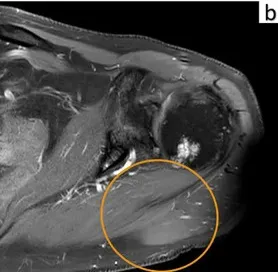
Computed tomography of the chest: (C) Metastasis of the left upper lobe (arrow) before initiation of immunotherapy.
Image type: radiology (mri)